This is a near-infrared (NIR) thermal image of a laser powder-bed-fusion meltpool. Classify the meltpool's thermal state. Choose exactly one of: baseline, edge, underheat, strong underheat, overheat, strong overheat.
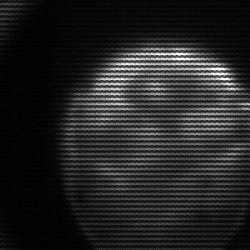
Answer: edge